Question: a little out of my depth here and need to phone a friend. I've got a directed acyclical graph I need to traverse and I'm stumbling into to graph theory for the first time. I've been reading a lot about it lately but unfortunately I don't have time to figure this out academically. Can someone give me a kick with some help as to how to process this tree?
Here are the rules:
- - - -
As you can see from the graph below, nodes 'a', 'b', and 'c' need to be processed before 'd', 'e', or 'f'.

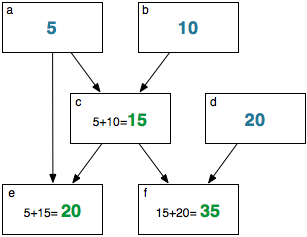
Answer: I would look into linearization of DAGs which should be achievable through Topological sorts.
Linearization, from what I remember, basically sorts in an order which holds to the invariant that for all nodes (Node_X) that have an outdegree to any other given node 'NodeA', 'NodeX' appears before 'NodeA'.
This would mean that, from your example, nodes a,b, and d would be processed first. Node c second. Nodes e and f, last.
<URL>